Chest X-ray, AP view. Patient: 65 years old, sex F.
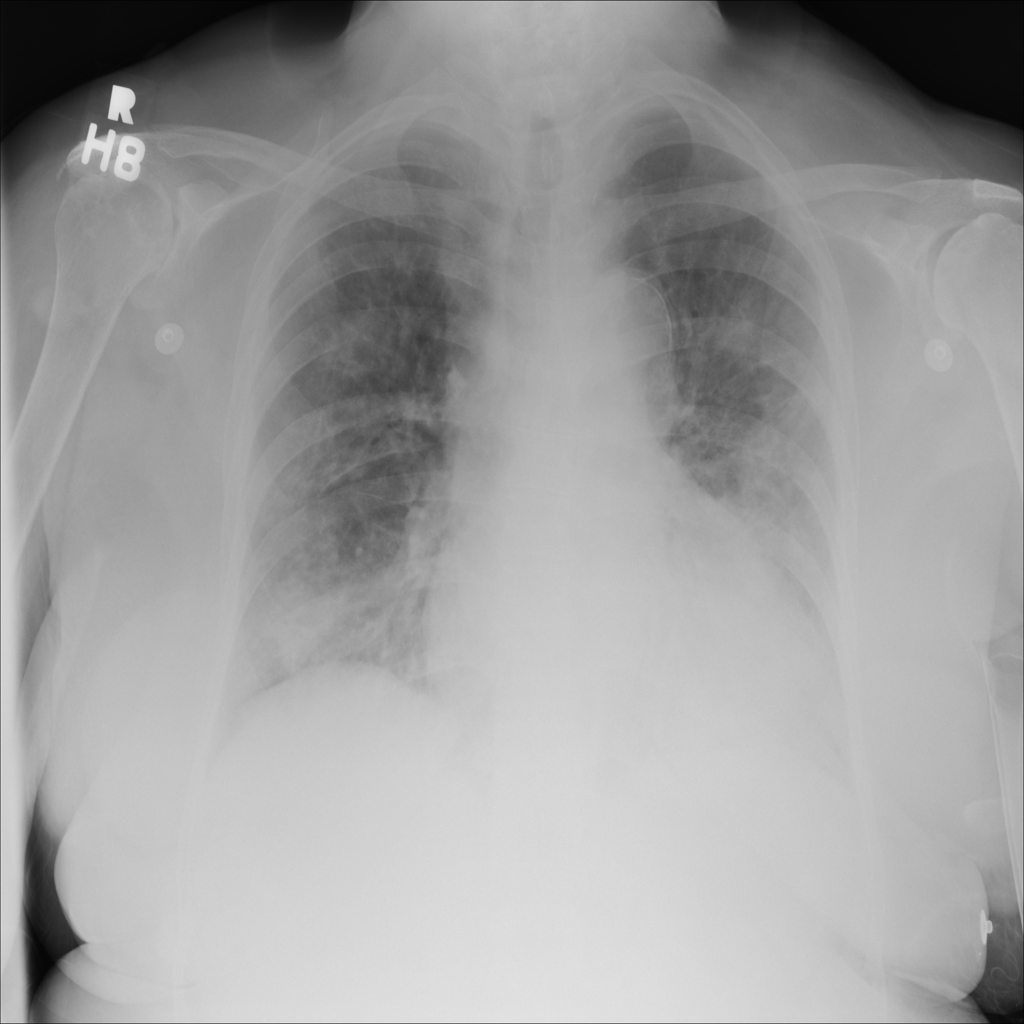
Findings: Cardiomegaly, Fibrosis